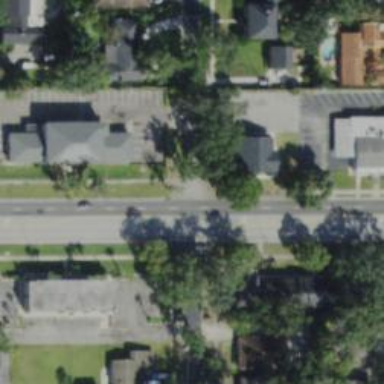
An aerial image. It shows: Residential road with asphalt surface and sidewalk on the left side.